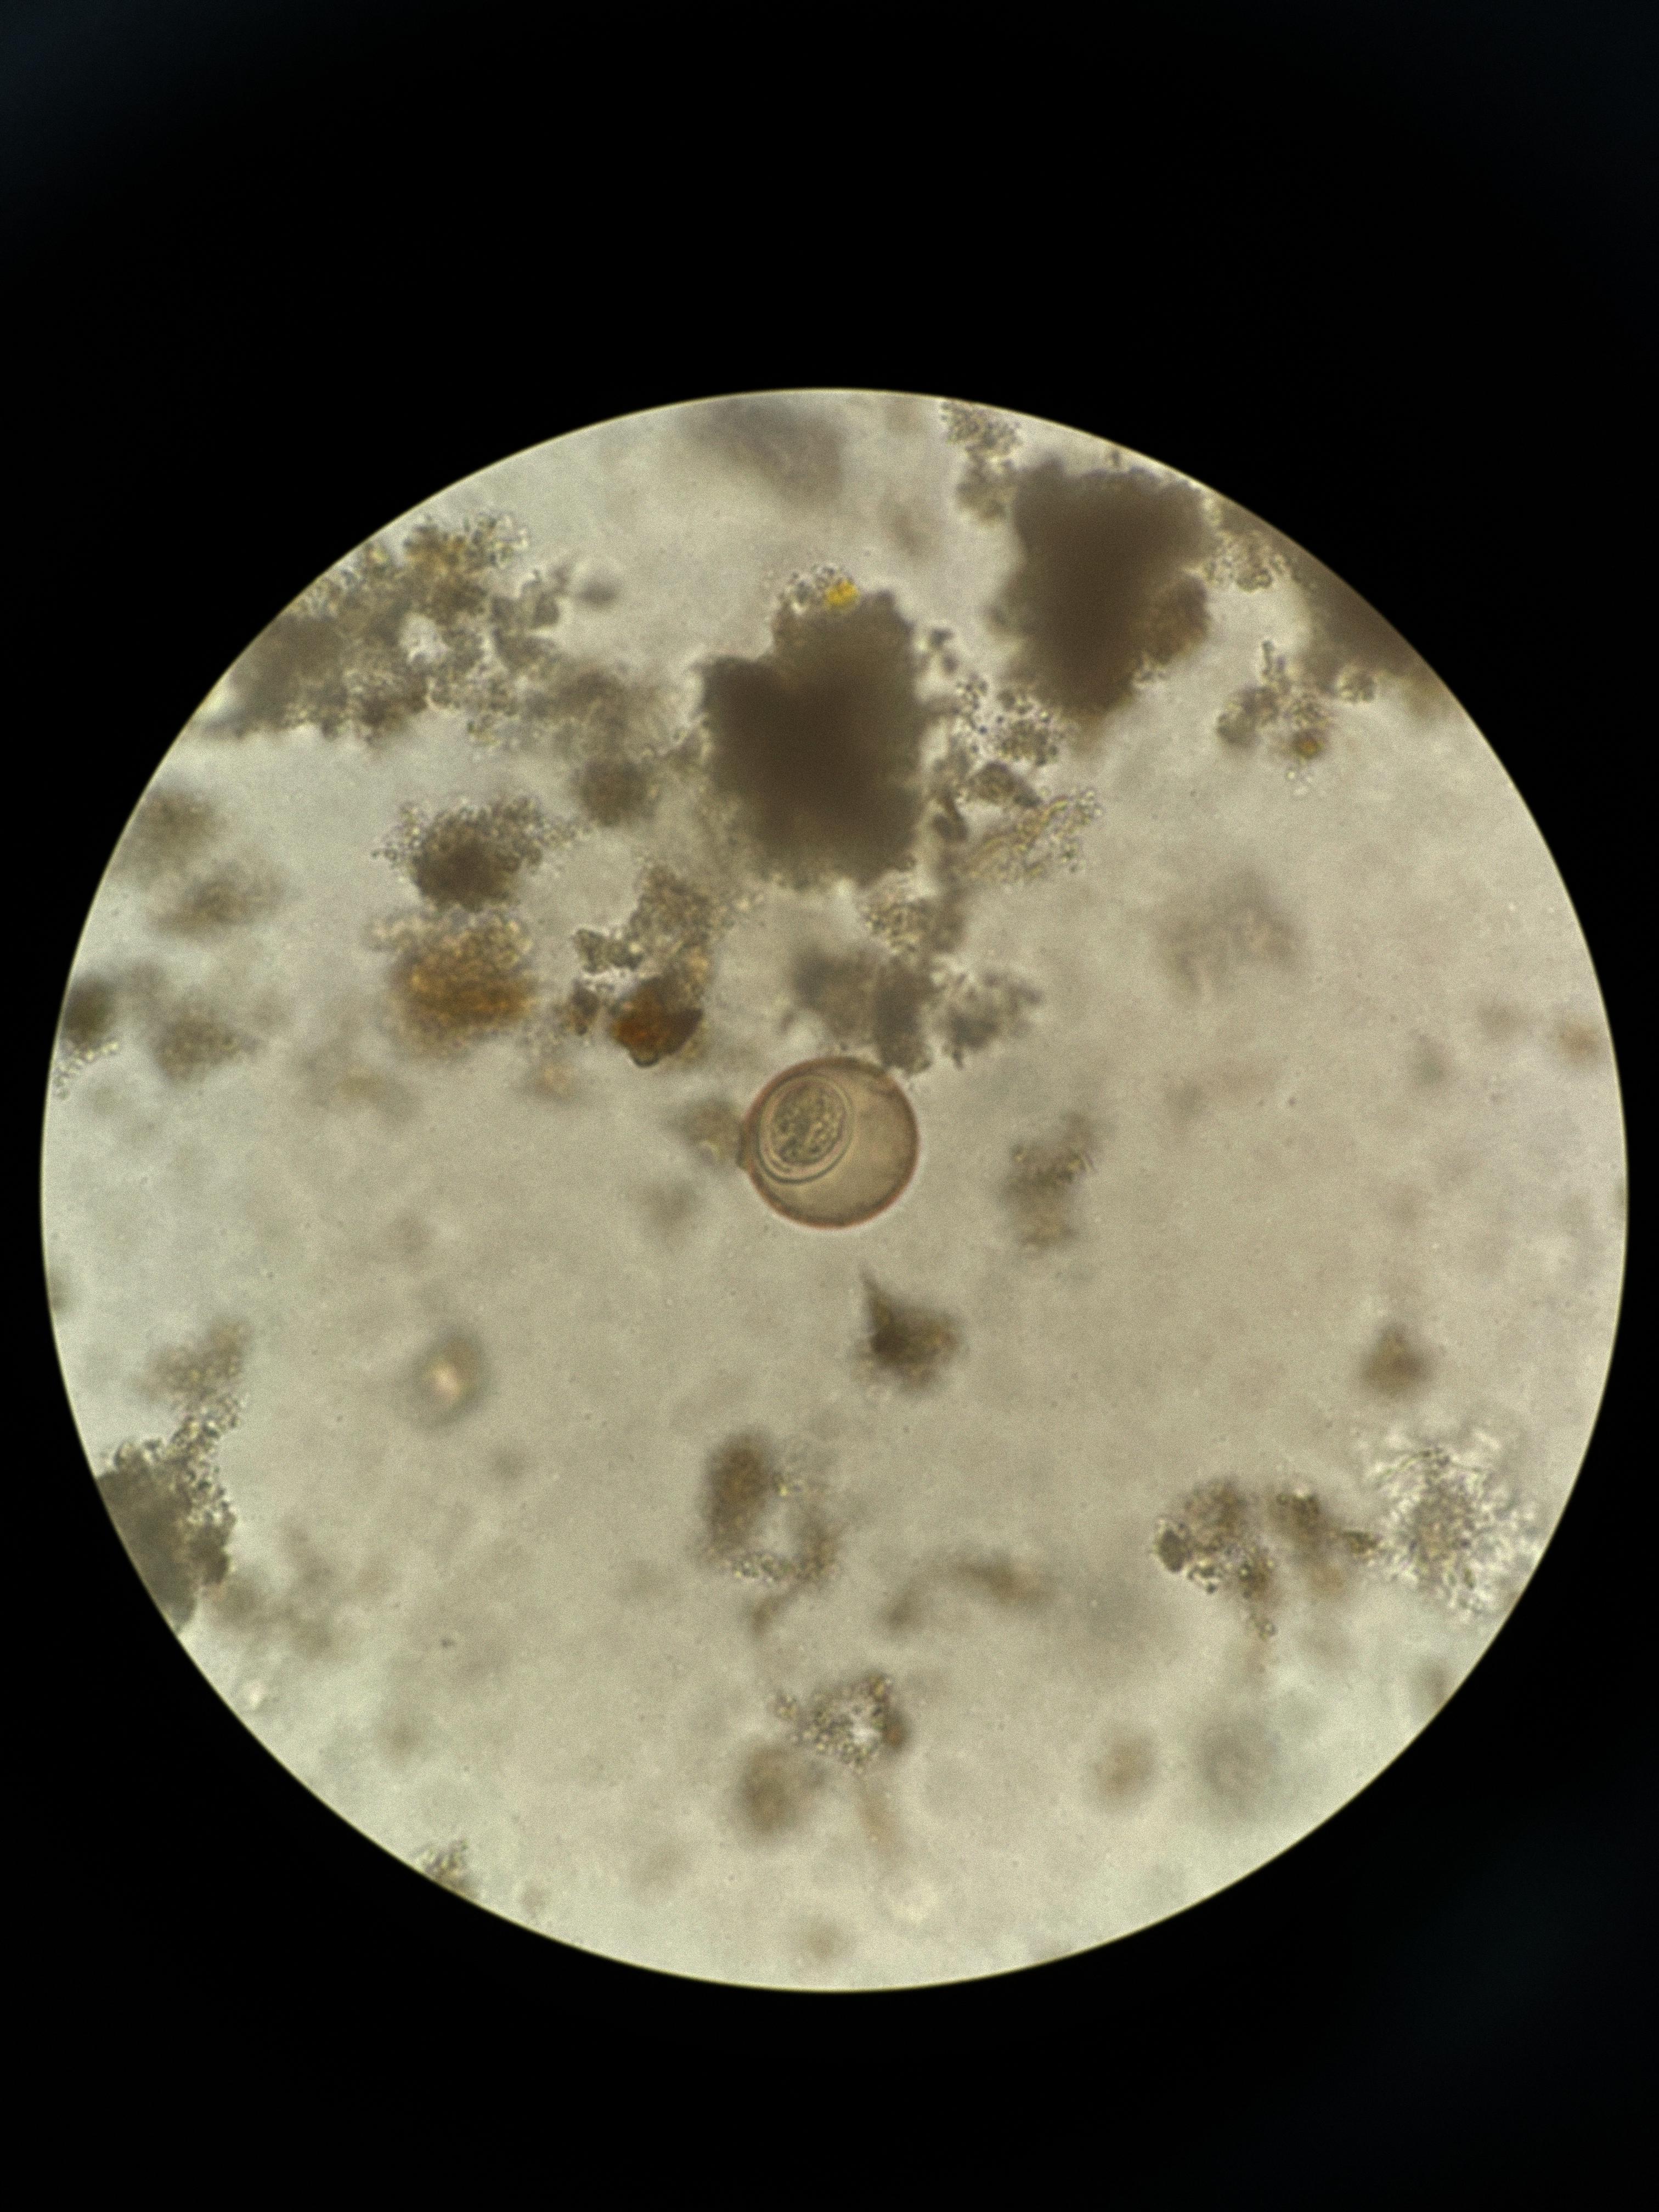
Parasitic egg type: Hymenolepis diminuta